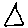
Label: triangle